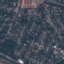
Land use / land cover class: Residential